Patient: sex M, age 75
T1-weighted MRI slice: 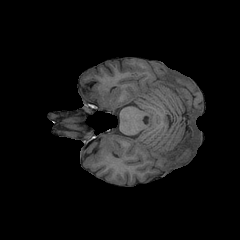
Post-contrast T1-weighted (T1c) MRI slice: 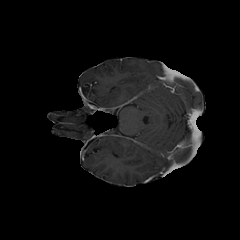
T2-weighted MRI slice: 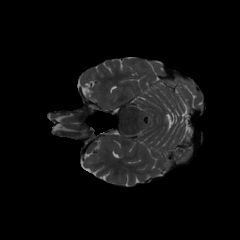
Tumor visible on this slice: no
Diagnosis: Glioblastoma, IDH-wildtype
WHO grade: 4